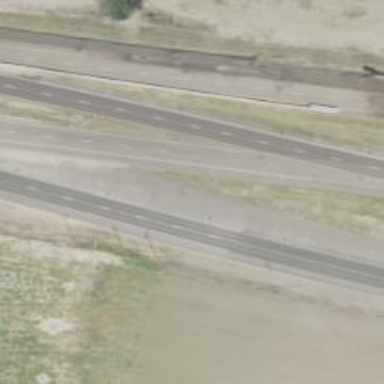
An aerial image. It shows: Trunk highway with expressway features.